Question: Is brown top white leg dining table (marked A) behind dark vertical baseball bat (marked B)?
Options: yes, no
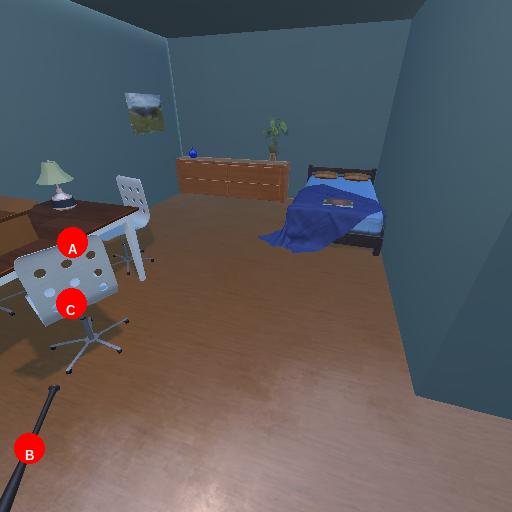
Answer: yes